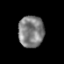
Tissue: prostate
Cell type: Myeloid cells
Senescence score: 0.3443
Nuclear area (px): 792
Mean DAPI intensity: 126.859